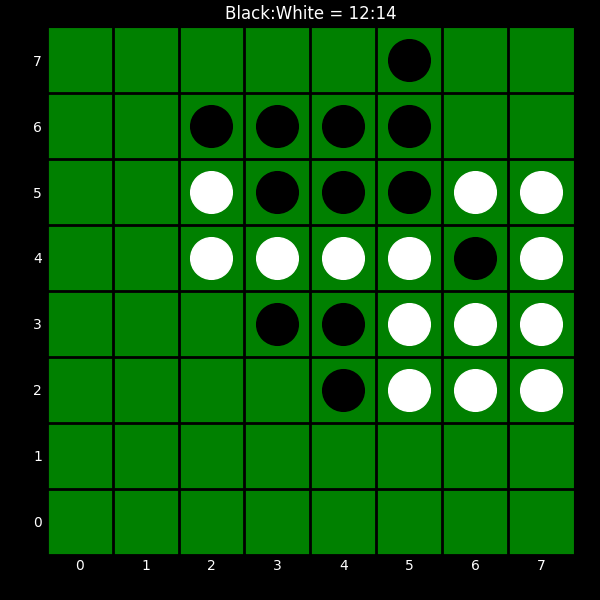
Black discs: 12
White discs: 14